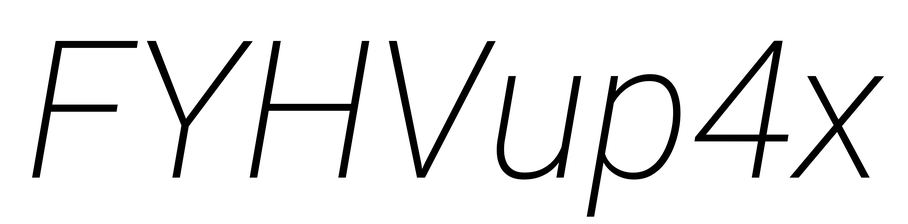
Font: Roboto-Italic_ExtraLight_Italic